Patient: sex M, age 48
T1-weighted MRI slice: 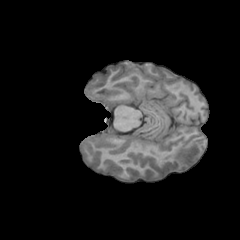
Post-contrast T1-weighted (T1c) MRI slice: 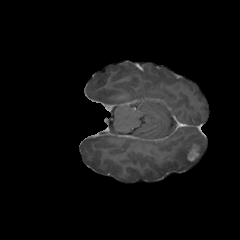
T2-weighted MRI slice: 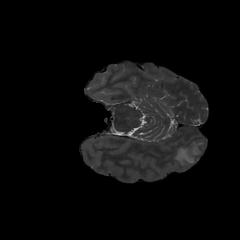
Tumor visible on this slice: yes
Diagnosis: Glioblastoma, IDH-wildtype
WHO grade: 4